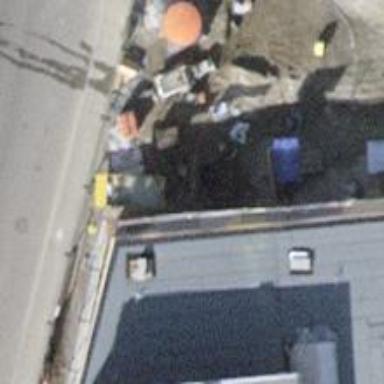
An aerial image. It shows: Bollard.